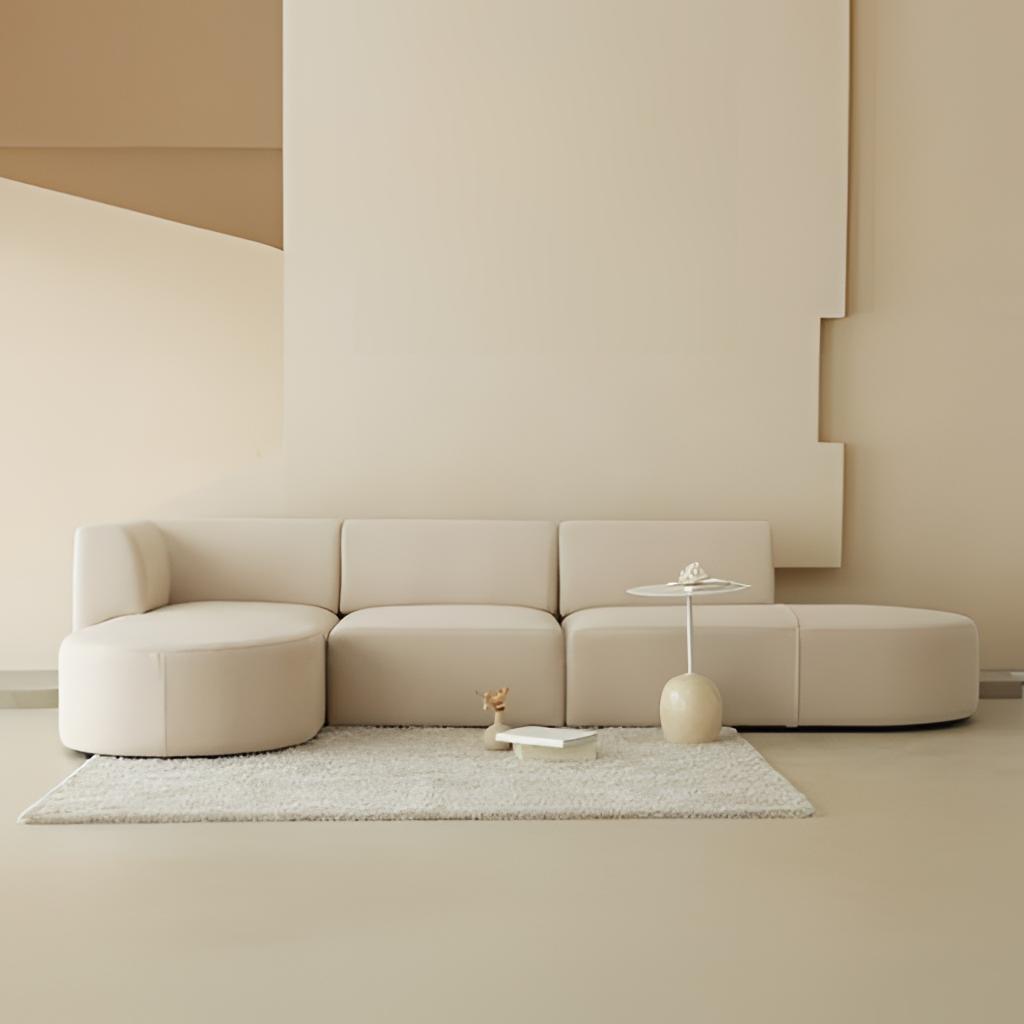
living room, beige leather sofa, minimalist, beige paint wallpaper, with solid pattern, beige carpet flooring, with solid pattern